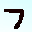
Label: 7